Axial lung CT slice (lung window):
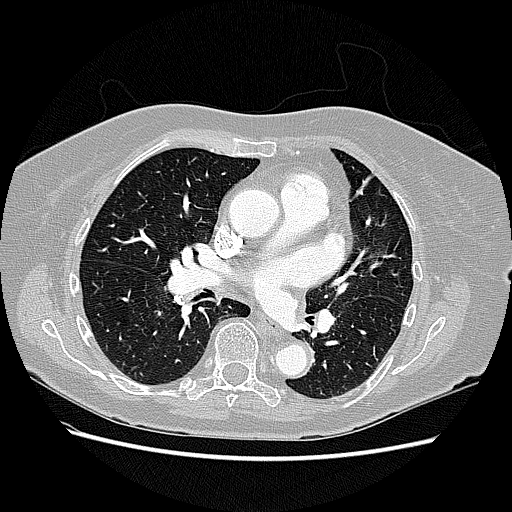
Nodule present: no